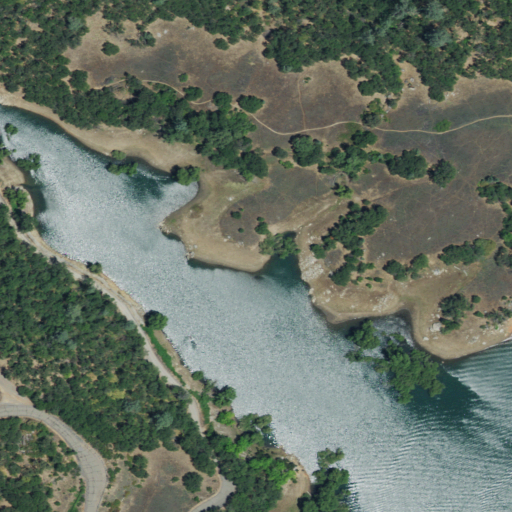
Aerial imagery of valley in California named Mormon Ravine containing grassland, evergreen forest, herbaceous wetlands, open development, open water, deciduous forest, barren land, and shrub